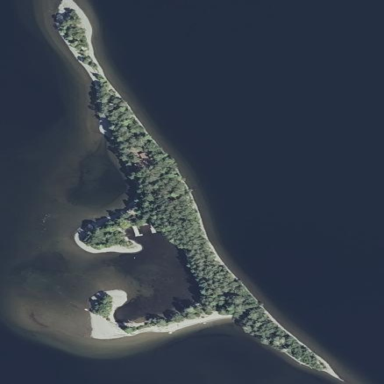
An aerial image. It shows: Islet.